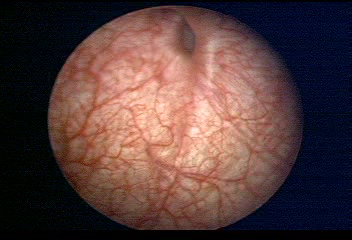
Modality: WLC
Class: Normal mucosa
Bladder cancer association: No